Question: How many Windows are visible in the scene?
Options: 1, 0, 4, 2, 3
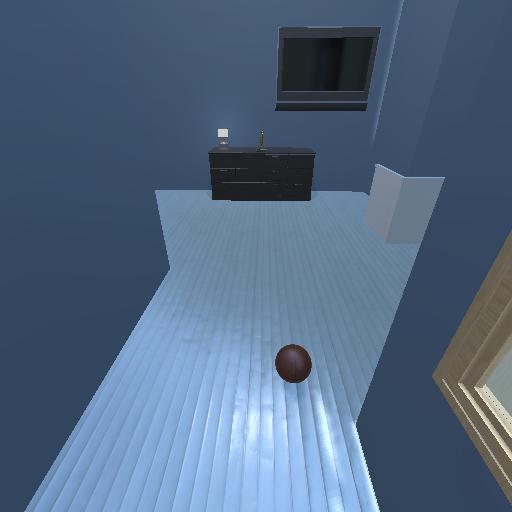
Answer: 1